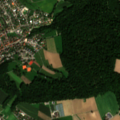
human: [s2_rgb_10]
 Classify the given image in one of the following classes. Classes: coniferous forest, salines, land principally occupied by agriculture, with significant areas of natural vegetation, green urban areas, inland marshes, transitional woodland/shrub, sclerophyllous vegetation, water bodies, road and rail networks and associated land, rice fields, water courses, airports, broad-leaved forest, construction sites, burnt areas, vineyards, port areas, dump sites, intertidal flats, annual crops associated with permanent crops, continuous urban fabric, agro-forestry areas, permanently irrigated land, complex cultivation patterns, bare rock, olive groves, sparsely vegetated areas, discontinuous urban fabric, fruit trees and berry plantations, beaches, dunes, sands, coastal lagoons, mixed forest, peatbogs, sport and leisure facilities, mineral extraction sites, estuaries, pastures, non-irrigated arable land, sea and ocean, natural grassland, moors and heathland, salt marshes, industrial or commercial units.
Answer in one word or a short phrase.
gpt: discontinuous urban fabric, non-irrigated arable land, broad-leaved forest, mixed forest